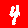
Digit: 4